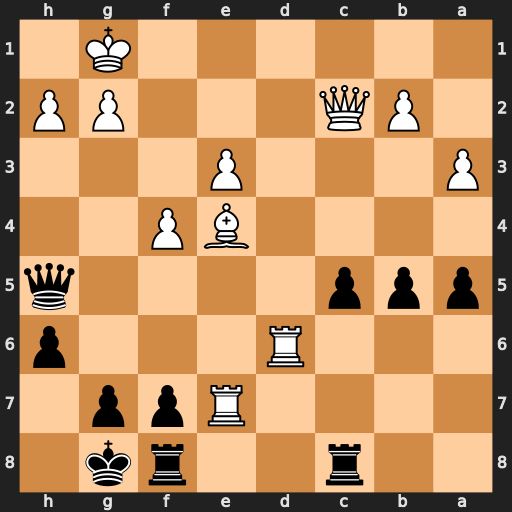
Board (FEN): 2r2rk1/4Rpp1/3R3p/ppp4q/4BP2/P3P3/1PQ3PP/6K1
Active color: b
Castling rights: -
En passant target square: -
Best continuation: Qh4 g3 Qxe7